Question: We have an application which is running normally in a variety environments. However, at one client site when the application invokes a child process (in this case CODEFIND.EXF - please see enclosed displayed) it pegs the processor at 100%. I need help in interpreting the display. Although the display seems to indicate that the parent process is consuming all the resources, could it in fact be due to the child process that the parent process invoked? How could I tell this?
Thank you,
Elliott

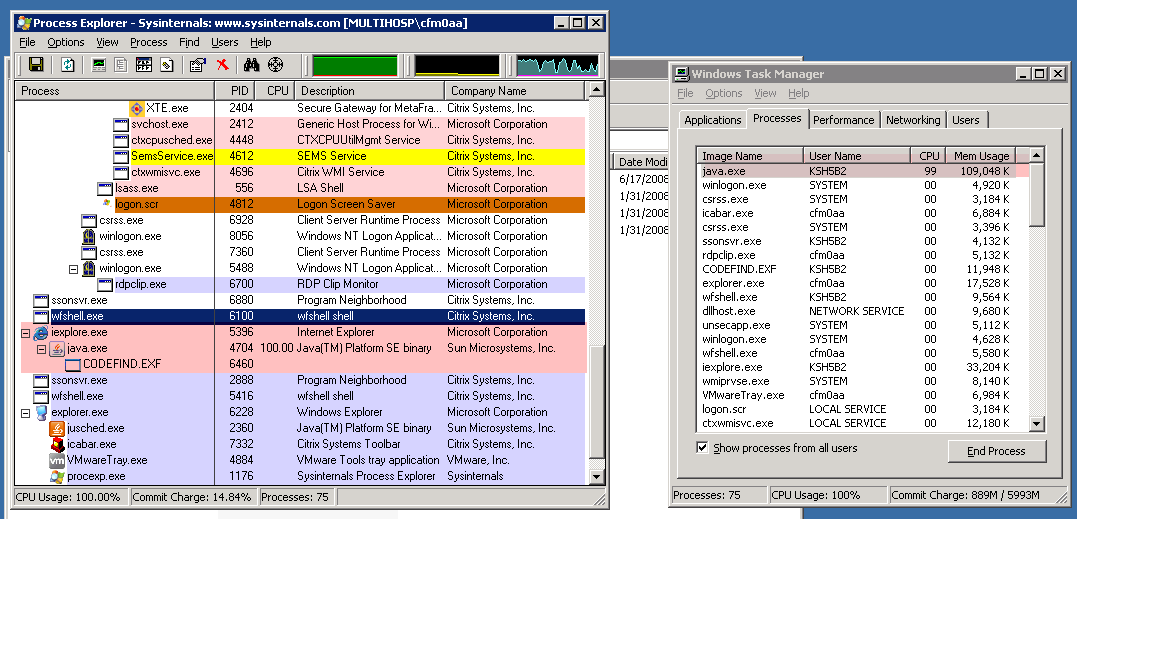
Answer: The display indicates that the culprit is java.exe. That indication is correct. The child process is not consuming CPU.